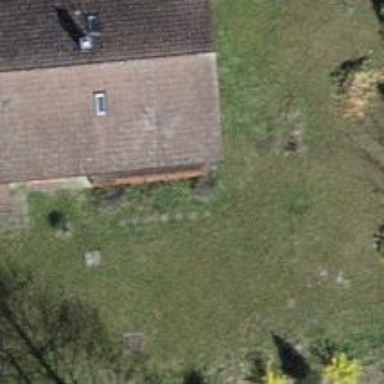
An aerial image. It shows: Detached building with gabled roof.